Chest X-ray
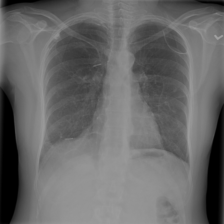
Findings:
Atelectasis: negative
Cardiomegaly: negative
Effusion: negative
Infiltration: negative
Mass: negative
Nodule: negative
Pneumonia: negative
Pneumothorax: positive
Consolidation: negative
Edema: negative
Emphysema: negative
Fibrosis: negative
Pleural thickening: negative
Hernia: negative